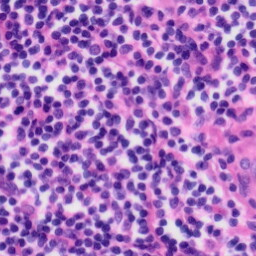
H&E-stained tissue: Tonsil